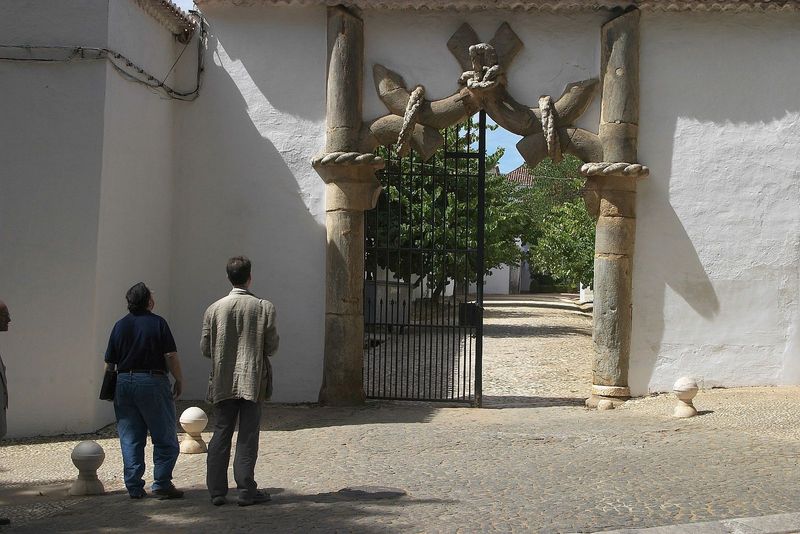
Titel: Portal in Vila Vicosa
Standort: Vila Vicosa (EU - P)
Schlagwörter: baum, blätter, weiß, bäume, menschen, bunt, hell, holz, männer, säulen, tür, gebäude, haus, weg, anzug, wand, knoten, stein, schauen, gatter, gitter, sonne, boden, rund, garten, farbig, pflaster, zwei, mauer, hof, besucher, strom, dick, zwei männer, kordel, tor, foto, eingang, eisen, schmiedeeisen, sandstein, einfahrt, stromleitung, poller, kalk, touristen, rustikal, sacko, globen, schmiedeeisenernes gitter